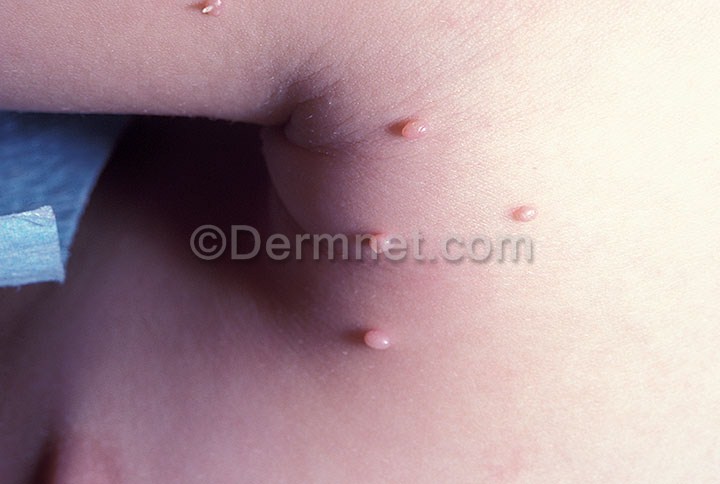
Disease: Warts Molluscum and other Viral Infections